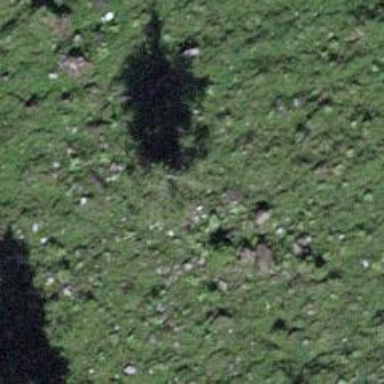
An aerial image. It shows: Evergreen needle-leaved tree.